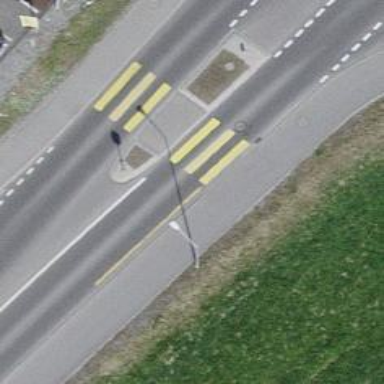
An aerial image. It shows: Kerb serving as barrier.